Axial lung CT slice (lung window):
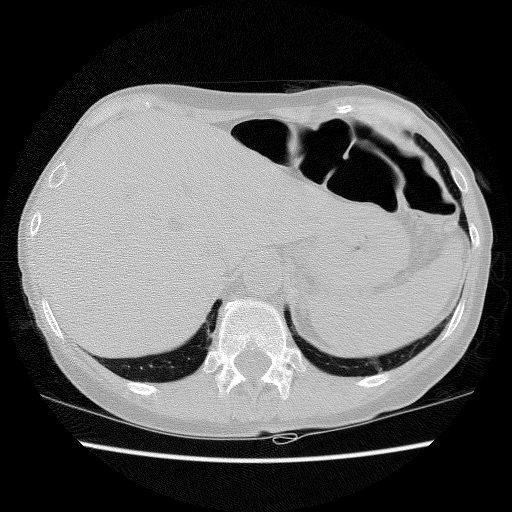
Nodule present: no